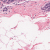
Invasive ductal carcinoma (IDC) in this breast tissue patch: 0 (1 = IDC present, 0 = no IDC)